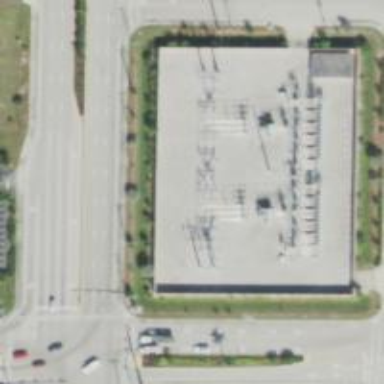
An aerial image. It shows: Switch for power supply.